Question: I have an 'NSArray' of calendar periods which consists of 'NSManagedObjects' and is modeled as shown in this screen shot:

with the following sample contents:
'''
endMonth = 9;
endYear = 2012;
length = 3;
...
'''
I am trying to construct a predicate which returns only those calendar periods for which the equivalent period a year earlier exists. Example: Return the period '2012, 9, 3' (year, month, length) as result only if there is the period '2011, 9, 3' in the array. The predicate needs to compare every calendar period with each calendar period in the array.
This is the predicate which I tried:
'''
predicate = [NSPredicate predicateWithFormat:
@"SUBQUERY(SELF, $x, $x.endYear == endYear - 1 "
"AND $x.endMonth == endMonth AND $x.length = length).@count > 0"];
'''
However, running my app with this predicate results in a runtime crash with the error message:
What is wrong with my predicate and how would I need to specify it correctly?
Thank you!
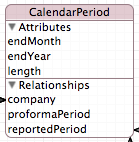
Answer: First, to address the error you're seeing. This is your predicate:
'''
[NSPredicate predicateWithFormat:@"SUBQUERY(SELF, $x, $x.endYear == endYear - 1 "
"AND $x.endMonth == endMonth AND $x.length = length).@count > 0"]
'''
The first argument to a 'SUBQUERY' expression is a collection which the 'SUBQUERY' will iterate. Thus, you're expecting 'SELF' to evaluate to either an 'NSArray' or an 'NSSet'. However, your use of the keypaths 'endYear', 'endMonth', and 'length' in the subquery predicate seem to indicate that you're expecting 'SELF' to evaluate to a 'CalendarPeriod'. Thus, either 'SELF' is a collection (and 'endYear', 'endMonth', and 'length' are invalid keypaths for the collection), or 'SELF' is a 'CalendarPeriod' (and therefore can't be used as the 'SUBQUERY''s collection. Based on your error, it seems to be the latter.
If we were to write your problem out (without using an 'NSPredicate'), we'd probably end up with something like this:
'''
NSArray *calendarPeriods = ...;
for (CalendarPeriod *period in calendarPeriods) {
for (CalendarPeriod *otherPeriod in calendarPeriods) {
if ([otherPeriod endYear] == [period endYear] - 1 && [otherPeriod endMonth] == [period endMonth] && [otherPeriod length] == [period length]) {
return YES;
}
}
}
return NO;
'''
So, how to replicate this...
Your initial attempt seems to be pretty good. I think the only change that needs to be made is that instead of 'SELF' as the first parameter to the 'SUBQUERY', you should use '%@', and the substitute in the 'calendarPeriods' collection there. Alternatively, if you're executing this as the predicate to an 'NSFetchRequest', you could try using a 'FETCH()' expression to fetch every 'CalendarPeriod' object.
You're looking at pretty bad performance if you go this route, by the way. It's a guaranteed O(N), and you could do much better. For example, if you fetched every 'CalendarPeriod' into memory, and then inserted them into an 'NSDictionary' keyed by a combination of the 'endYear', 'endMonth', and 'length', then you could cut it down to O(N) time.